Question: I am currently designing and developing a document management system, and have come across an issue that is causing me major headaches. More than anything this is just a bit of a sanity check...
Basically the system stores documents, which can have a relationship to any of the following entities:
- - - -
The above alignments are used for searching and indexing documents, as well as storing business and contact details for repeated use.
Let's just say NewOrder.pdf is a contract to purchase a new car, the following combinations could exist:
1. NewOrder.pdf - aligned to business 'Acme Pty Ltd'
2. NewOrder.pdf - aligned to business 'Acme Pty Ltd' and contact 'John Doe'
3. NewOrder.pdf - aligned to business 'Acme Pty Ltd' and contacts 'John Doe' and 'Wayne Kerr'
4. NewOrder.pdf - aligned to consumer 'Adam Smith'
5. NewOrder.pdf - aligned to consumers 'Adam Smith' and 'Sue Smith'
As an example, let's take relationships (1), (3) and (4) from above. The only way that's crossed my mind how to achieve the relationship is to align documents as follows....

The above is very dirty, as I'm creating tables with duplicate information or blank entries.
Would love some comments, feedback and more importantly suggestions :thumbup:
TIA
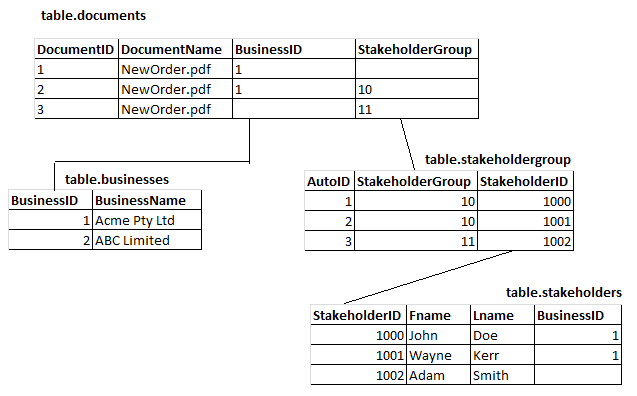
Answer: I would try to avoid duplicate data - it'll end in tears. Maybe consider join tables? ie.
'''
table.documentBusinessRelationship:
DocumentID
BusinessID
'''
That way you only have an row in the database for any documents that actually have relationships to businesses.
And another join table
'''
table.documentContactRelationship
DocumentID
ContactID
'''
Maybe the biggest problems with these sorts of join tables is that it can make querying a bit more complicated - but at least you maintain some kind of normal form, with no data duplication or empty placeholder columns.